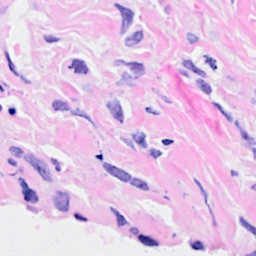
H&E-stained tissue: Breast